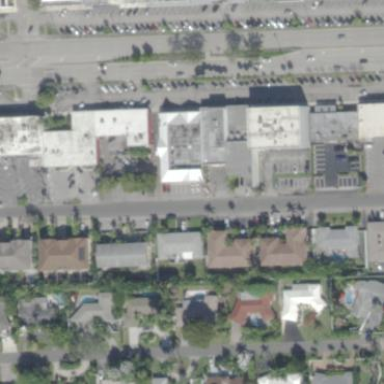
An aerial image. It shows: Retail area.